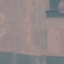
Land use / land cover class: AnnualCrop